Question: I am trying to build the 'AWS' SDK for java. I have followed the steps as specified on the github repository. I'm getting the following error when i run
'''
mvn clean install
[ERROR] Failed to execute goal org.apache.maven.plugins:maven-surefire-plugin:2.
19.1:test (default-test) on project aws-java-sdk-core: There are test failures.
[ERROR]
[ERROR] Please refer to C:\Users\<USER>\Downloads\aws-sdk-java-master\aws-java
-sdk-core\target\surefire-reports for the individual test results.
[ERROR] -> [Help 1]
[ERROR]
[ERROR] To see the full stack trace of the errors, re-run Maven with the -e swit
ch.
[ERROR] Re-run Maven using the -X switch to enable full debug logging.
[ERROR]
[ERROR] For more information about the errors and possible solutions, please rea
d the following articles:
[ERROR] [Help 1] http://cwiki.apache.org/confluence/display/MAVEN/MojoFailureExc
eption
[ERROR]
[ERROR] After correcting the problems, you can resume the build with the command
[ERROR] mvn <goals> -rf :aws-java-sdk-core
'''
any suggestion on how to build the sdk and use it in my java project.
[EDIT]
<URL>
[EDIT 2]
[
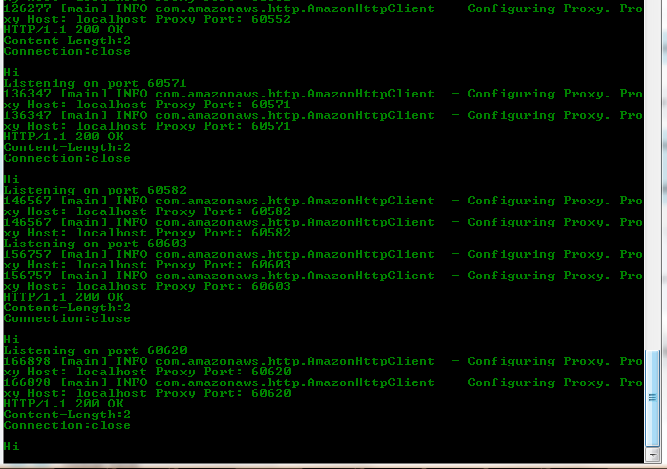
Answer: Looking at the maven output it seems like there are test failures in the 'aws-java-sdk-core' package. To save you scrolling back through the maven output to figure out what tests have failed you can have the surefire-plugin generate an HTML report for you. Just run
'mvn clean install surefire-report:report'
it should spit out a report to 'target/site/surefire-report.html'